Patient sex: M
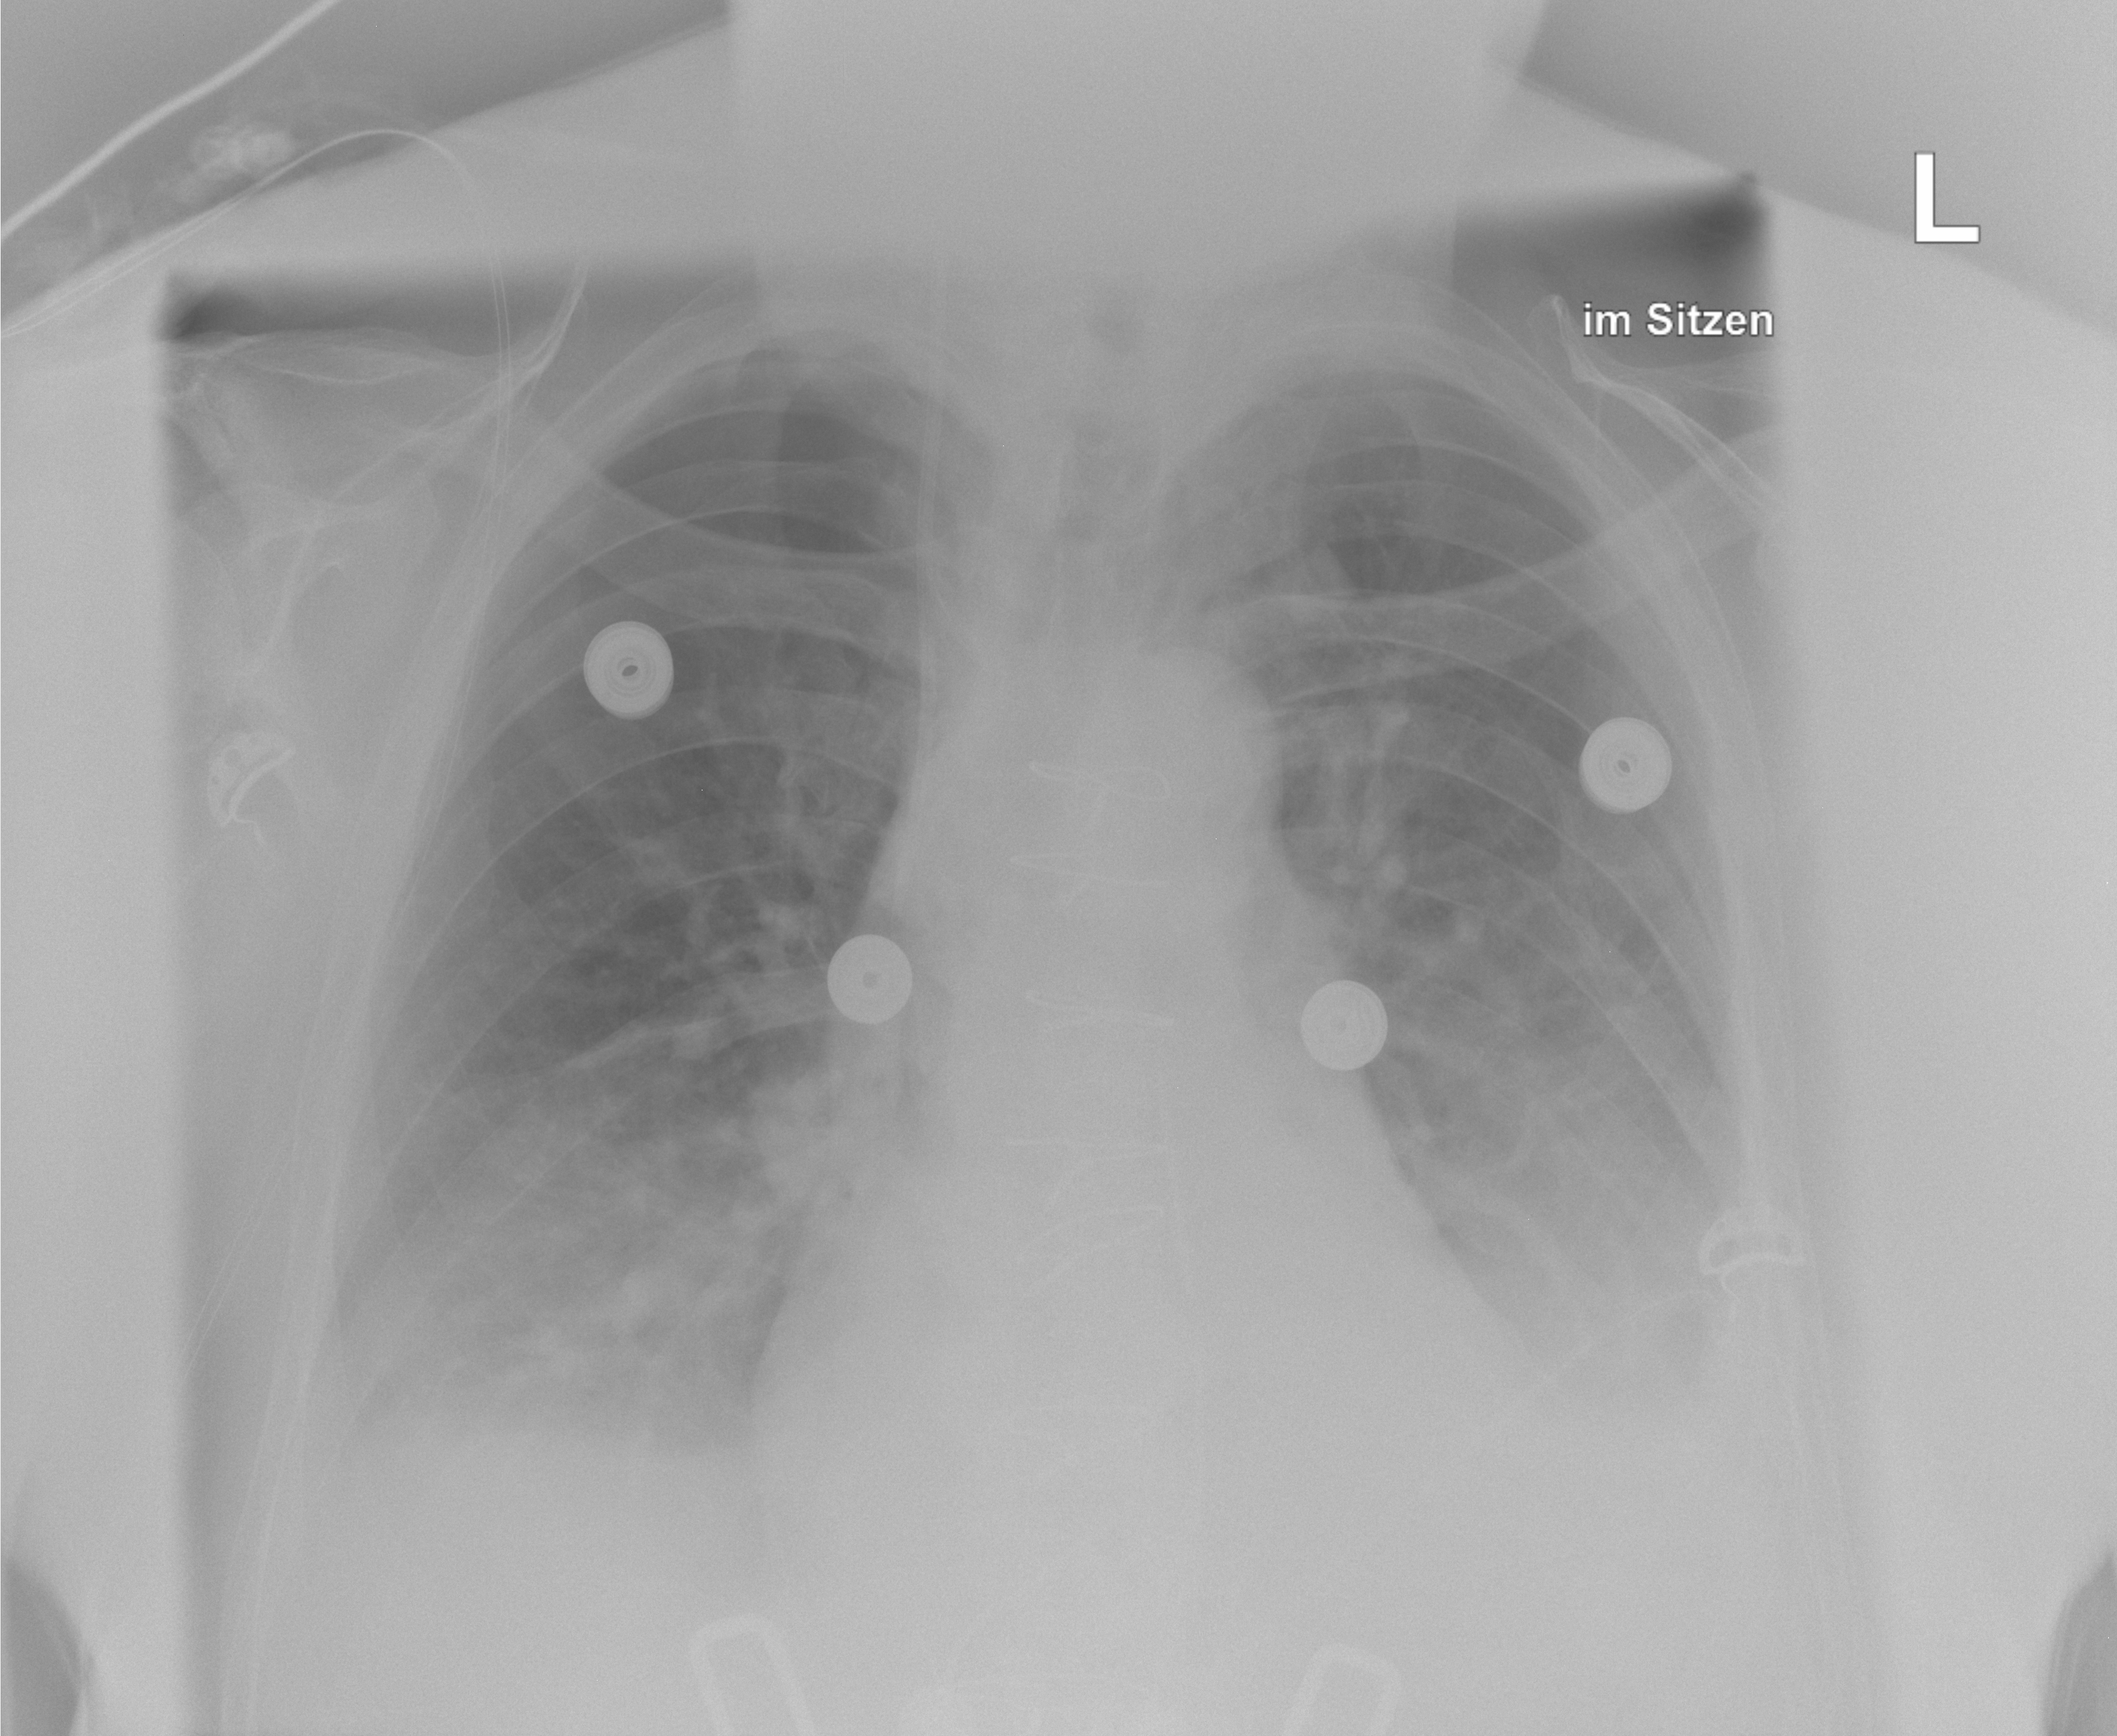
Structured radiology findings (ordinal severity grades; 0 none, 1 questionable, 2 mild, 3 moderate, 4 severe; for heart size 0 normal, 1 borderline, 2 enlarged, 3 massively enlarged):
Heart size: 1
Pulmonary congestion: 0
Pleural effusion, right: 1
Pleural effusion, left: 2
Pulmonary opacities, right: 0
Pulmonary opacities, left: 0
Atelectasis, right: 2
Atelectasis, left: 2